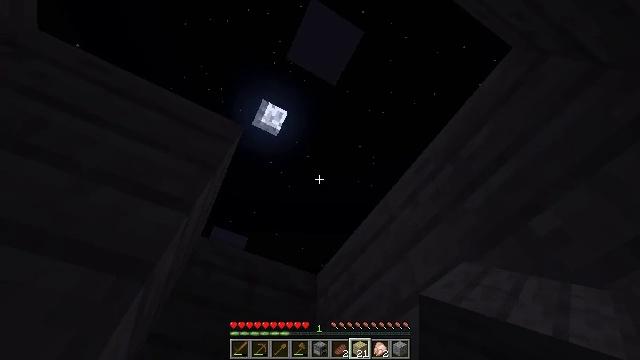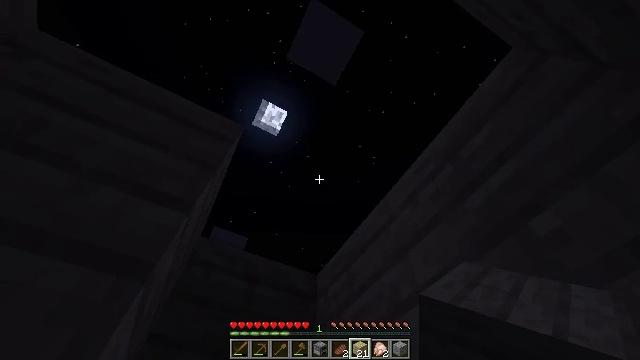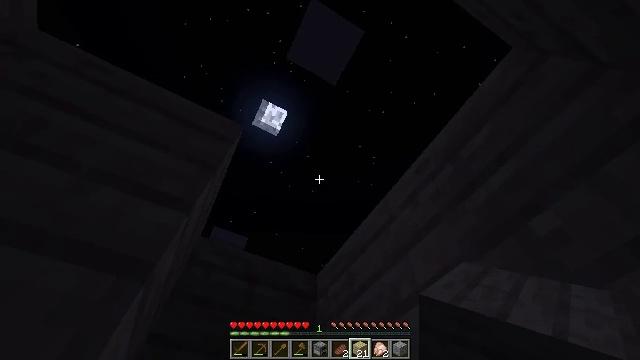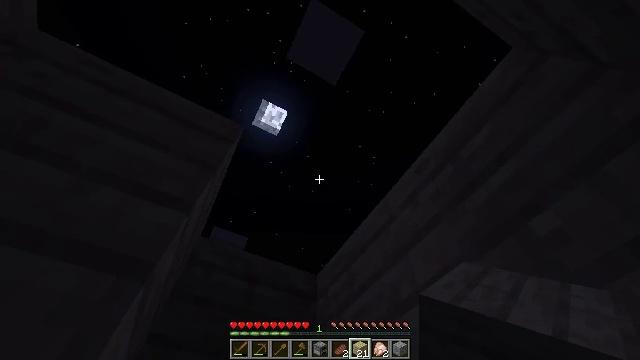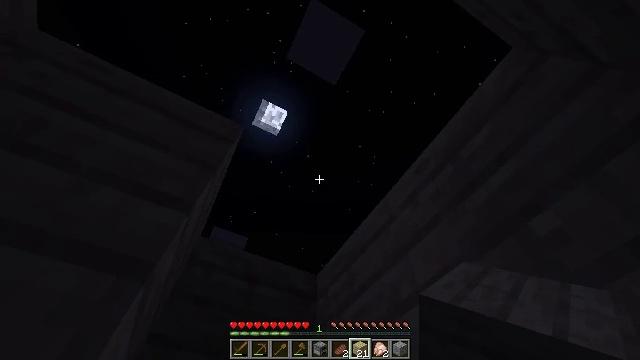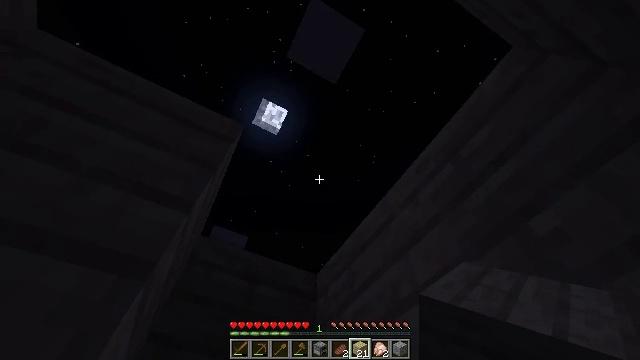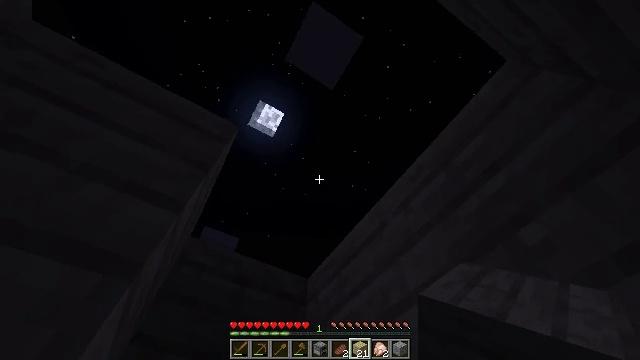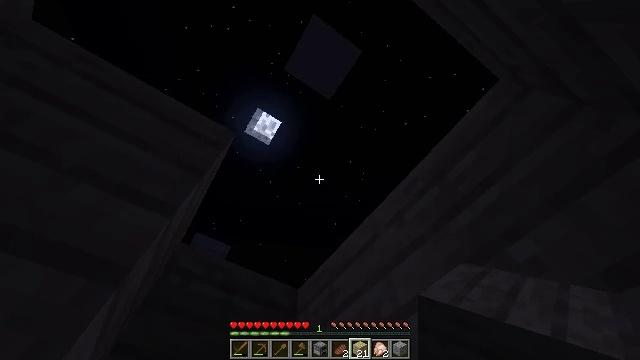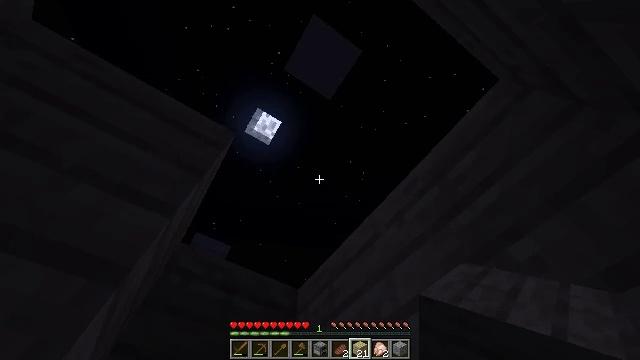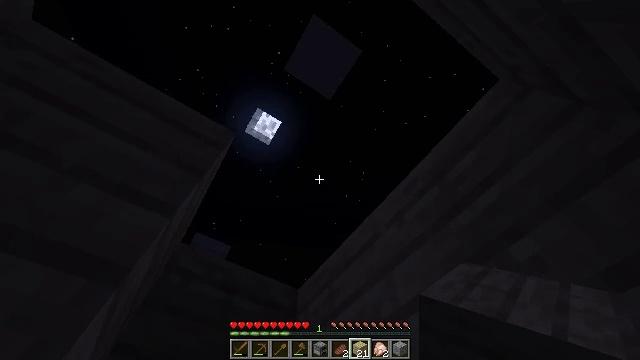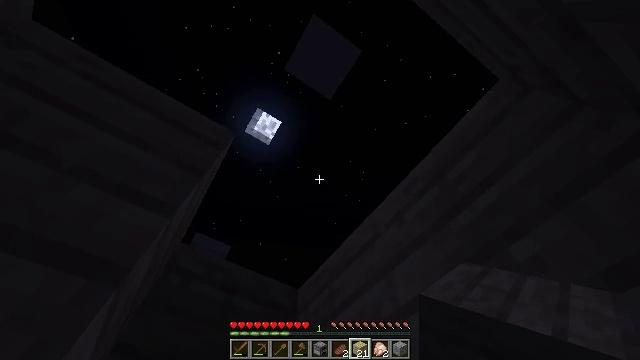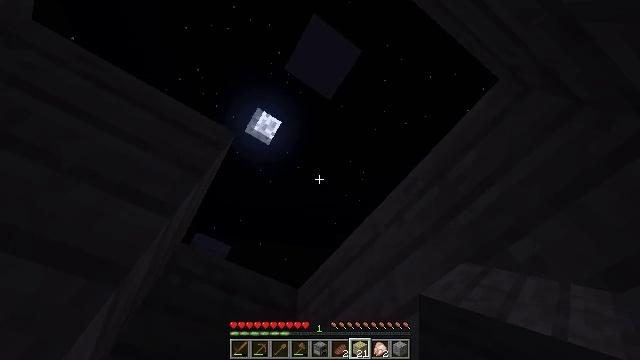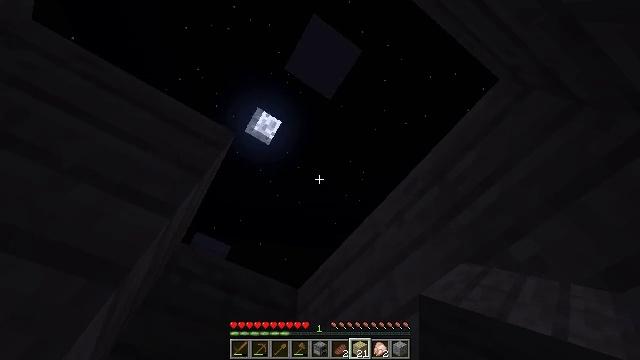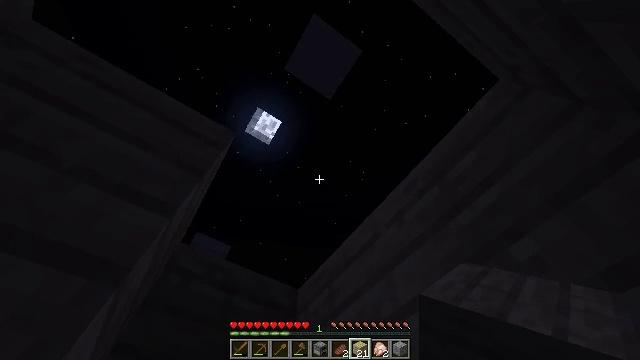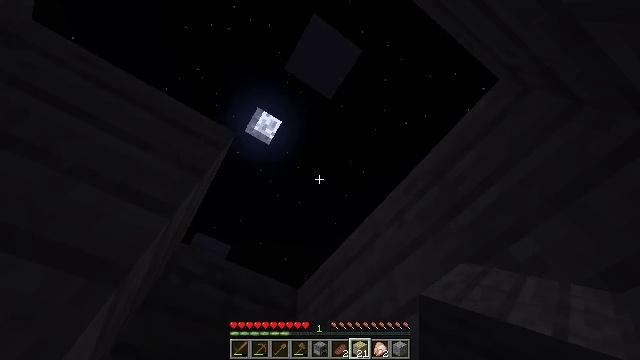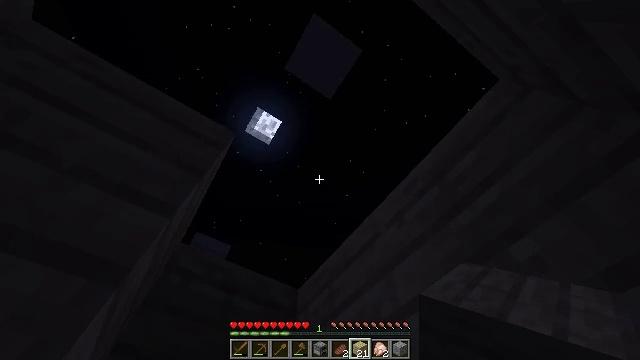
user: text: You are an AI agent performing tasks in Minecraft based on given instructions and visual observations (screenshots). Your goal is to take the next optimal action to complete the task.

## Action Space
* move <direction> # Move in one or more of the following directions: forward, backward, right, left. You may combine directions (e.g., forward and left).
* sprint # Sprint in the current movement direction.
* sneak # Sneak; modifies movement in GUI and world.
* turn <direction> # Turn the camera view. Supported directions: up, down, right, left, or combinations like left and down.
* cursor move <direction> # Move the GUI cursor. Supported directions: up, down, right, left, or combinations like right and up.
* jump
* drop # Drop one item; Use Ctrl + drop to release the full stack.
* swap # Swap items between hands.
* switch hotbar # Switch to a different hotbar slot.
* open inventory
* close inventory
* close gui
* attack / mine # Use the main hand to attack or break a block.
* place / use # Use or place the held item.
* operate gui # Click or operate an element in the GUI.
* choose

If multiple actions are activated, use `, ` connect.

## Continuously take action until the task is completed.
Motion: motion action
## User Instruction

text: Attack the birch planks to recycle them.
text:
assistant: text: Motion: no_op
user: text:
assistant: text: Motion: no_op
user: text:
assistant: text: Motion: no_op
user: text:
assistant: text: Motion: no_op
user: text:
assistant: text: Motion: no_op
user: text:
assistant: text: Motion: turn right
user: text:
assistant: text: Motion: turn right and up
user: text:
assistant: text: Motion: no_op
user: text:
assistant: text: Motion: no_op
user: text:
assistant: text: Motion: no_op
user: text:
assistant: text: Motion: no_op
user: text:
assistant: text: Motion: no_op
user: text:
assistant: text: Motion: no_op
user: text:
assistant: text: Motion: no_op
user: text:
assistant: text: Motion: no_op
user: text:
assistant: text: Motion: no_op
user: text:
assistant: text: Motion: no_op
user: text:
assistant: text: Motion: no_op
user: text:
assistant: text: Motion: no_op
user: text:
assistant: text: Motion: no_op
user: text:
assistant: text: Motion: turn right and up
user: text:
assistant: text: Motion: turn left
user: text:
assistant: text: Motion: no_op
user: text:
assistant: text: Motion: no_op
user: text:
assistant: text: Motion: no_op
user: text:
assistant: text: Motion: no_op
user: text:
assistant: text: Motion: no_op
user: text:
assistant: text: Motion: no_op
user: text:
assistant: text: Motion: no_op
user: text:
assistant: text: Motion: no_op